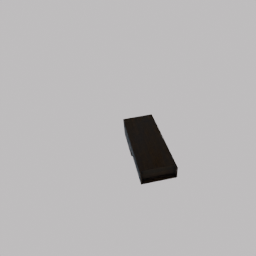
Label: furniture